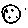
Label: moon